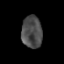
Tissue: prostate
Cell type: T cells
Senescence score: 0.3201
Nuclear area (px): 637
Mean DAPI intensity: 76.462